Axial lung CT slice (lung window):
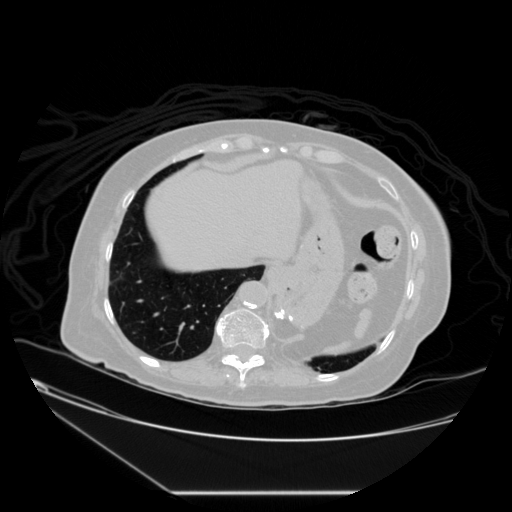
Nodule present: no